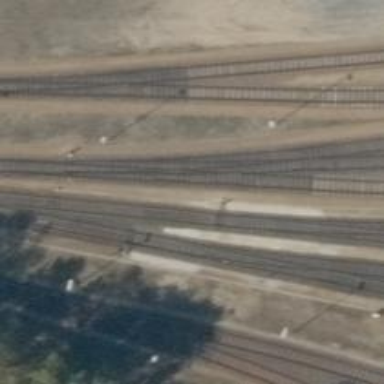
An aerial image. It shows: Railway switch.